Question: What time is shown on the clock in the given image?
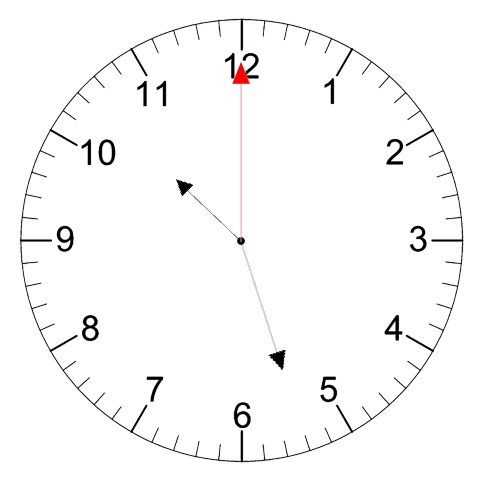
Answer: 10:27:00